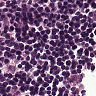
Metastatic tissue present: no